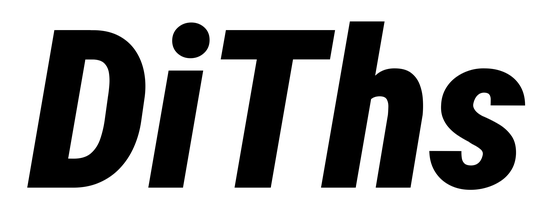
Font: Roboto-Italic_Condensed_Black_Italic